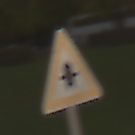
Verkehrszeichen: Vorfahrt
Umgebung: Outdoor, Suburban
Tageszeit: Midday
Wetter: Overcast
Licht: Natural
Jahreszeit: NotSpecified
Kontrast: LowContrast